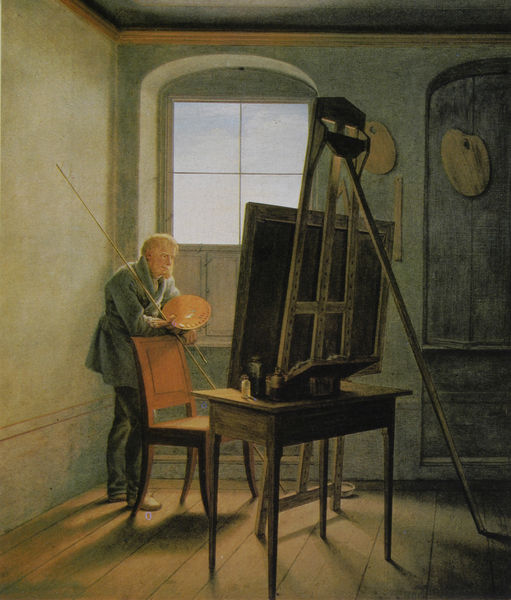
Titel: Caspar David Friedrich in seinem Atelier
Künstler: Georg Friedrich Kersting
Standort: Berlin
Institution: Alte Nationalgalerie
Schlagwörter: blau, gemälde, himmel, mann, schatten, grün, braun, fenster, hell, holz, licht, raum, stuhl, tisch, tür, zimmer, ausblick, malerei, bart, blond, jacke, wand, rahmen, schüssel, bild, bildnis, innenraum, portrait, porträt, rückenlehne, öl, sonne, boden, interieur, mantel, stehend, decke, stock, schrank, lehne, fußboden, stab, farben, farbe, dielen, friedrich, diele, holzboden, ernst, vert, stuhllehne, atelier, maler, staffelei, stuck, nägel, selbstporträt, spitzweg, stütze, gestützt, gogh, fensterkreuz, steht, künstler, selbstbildnis, leinwand, dielenboden, malen, palette, pinsel, kopie, betrachten, sims, biedermeier, stul, selbstportrait, gesims, werkstatt, fensterscheibe, karg, chaise, diagonale, ständer, stange, kersting, malstock, paletten, stafflei, staffel, gegenlicht, carus, caspar david friedrich, einsicht, farbpaletten, fenetre, flachen, lineal, peintre, stafelei, zeigestock, ombre, ombres, bois, bleu, maßstab, senkrechte, chevalet, tableau, stuhle, bodenbretter, autoportrait, malstab, stativ, sol, arbe, terpentin, steffelei, instruments, aufsützen, betrachtend, zeichenstab, feêtre